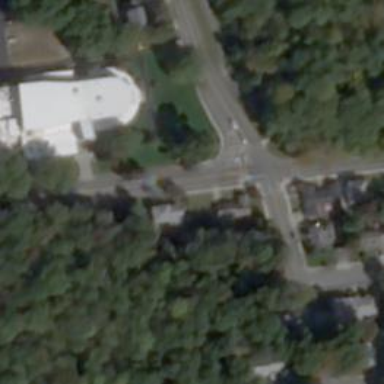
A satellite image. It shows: Marked road crossing.